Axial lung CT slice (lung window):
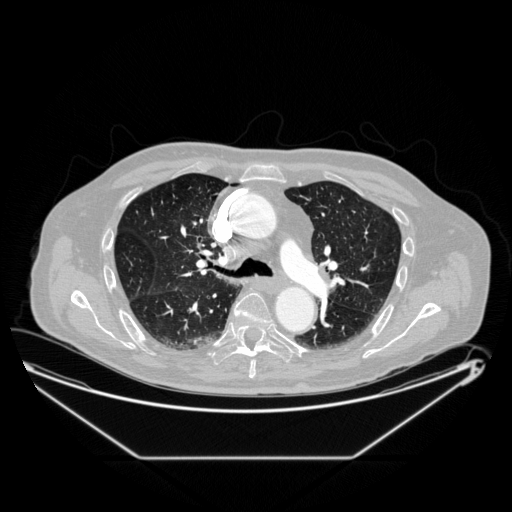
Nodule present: no